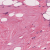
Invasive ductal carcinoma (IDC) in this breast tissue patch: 0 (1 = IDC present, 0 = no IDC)